【题型】填空题　【知识点】解析几何　【难度】hard
$\triangle ABC$ 是等腰直角三角形，$\angle A = 90^\circ$，$BC = \sqrt{2}$，点 $D$ 满足 $\overrightarrow{DA} = \overrightarrow{AC}$，点 $E$ 是 $BD$ 所在直线上一点，若 $\overrightarrow{CE} = x\overrightarrow{CA} + y\overrightarrow{CB}$，则 $x + 2y = \underline{\quad\quad}$；向量 $\overrightarrow{CA}$ 在向量 $\overrightarrow{CE}$ 上的投影向量记为 $m\frac{\overrightarrow{CE}}{|\overrightarrow{CE}|}$，则实数 $m$ 的取值范围为\underline{\quad\quad}。

\vspace{1em}
【解答】
【答案】$\boldsymbol{2}$；$\boldsymbol{-\frac{\sqrt{2}}{2} < m \leq 1}$

【分析】建立适当的平面直角坐标系，可得点 $E$ 的坐标（用 $\overrightarrow{CE} = x\overrightarrow{CA} + y\overrightarrow{CB}$ 中的参数 $x,y$ 表示），结合点 $E$ 是 $BD$ 所在直线上一点，即可得第一空答案；由题意 $m = \frac{\overrightarrow{CA} \cdot \overrightarrow{CE}}{|\overrightarrow{CE}|}$，利用投影数量的几何意义可求其范围。

【详解】由题意以点 $A$ 为原点，

$AB$、$AC$ 所在直线分别为 $x$ 轴、$y$ 轴，

因为 $\triangle ABC$ 是等腰直角三角形，$\angle A = 90^\circ$，$BC = \sqrt{2}$，点 $D$ 满足 $\overrightarrow{DA} = \overrightarrow{AC}$，

所以 $AB = AC = 1 = AD$，即 $A(0,0)$，$B(1,0)$，$C(0,1)$，$D(0,-1)$。

设点 $E$ 的坐标为 $(x_E,y_E)$，

所以 $\overrightarrow{CE} = (x_E-0,y_E - 1) = x\overrightarrow{CA} + y\overrightarrow{CB} = x(0,-1) + y(1,-1) = (y,-x - y)$，

所以点 $E$ 的坐标为 $(y,-x - y + 1)$。

因为点 $E$ 在直线 $BD$ 上，

所以 $y_E = x_E - 1$，即 $-x - y + 1 = y - 1$，

所以 $x + 2y = 2$（这里的 $x,y$ 是指 $\overrightarrow{CE} = x\overrightarrow{CA} + y\overrightarrow{CB}$ 中的 $x,y$）。

因为向量 $\overrightarrow{CA}$ 在向量 $\overrightarrow{CE}$ 上的投影向量记为 $m\frac{\overrightarrow{CE}}{|\overrightarrow{CE}|}$，

所以 $m = |\overrightarrow{CA}|\cos \overrightarrow{CA},\overrightarrow{CE}  = \frac{\overrightarrow{CA} \cdot \overrightarrow{CE}}{|\overrightarrow{CE}|}$。

如图，$AH \perp CE$ 于 $H$，过 $C$ 作直线平行于 $BD$，过 $A$ 作该直线的垂线，垂足为 $G$。

当 $ \overrightarrow{CA},\overrightarrow{CE} $ 为锐角时，$0 < m = |CH| \leq |CA| = 1$，当且仅当 $CE,CD$ 重合时等号成立；

当 $ \overrightarrow{CA},\overrightarrow{CE} $ 为直角时，$m = 0$；

当 $ \overrightarrow{CA},\overrightarrow{CE} $ 为钝角时，$-|CG| < m < 0$ 即 $-\frac{\sqrt{2}}{2} < m < 0$。

综上，$-\frac{\sqrt{2}}{2} < m \leq 1$。

【点睛】关键点睛：第一空的关键是得点 $E$ 坐标，结合 $B,D,E$ 三点共线，第二空的关键是将问题转换为方程有解即可顺利得解。

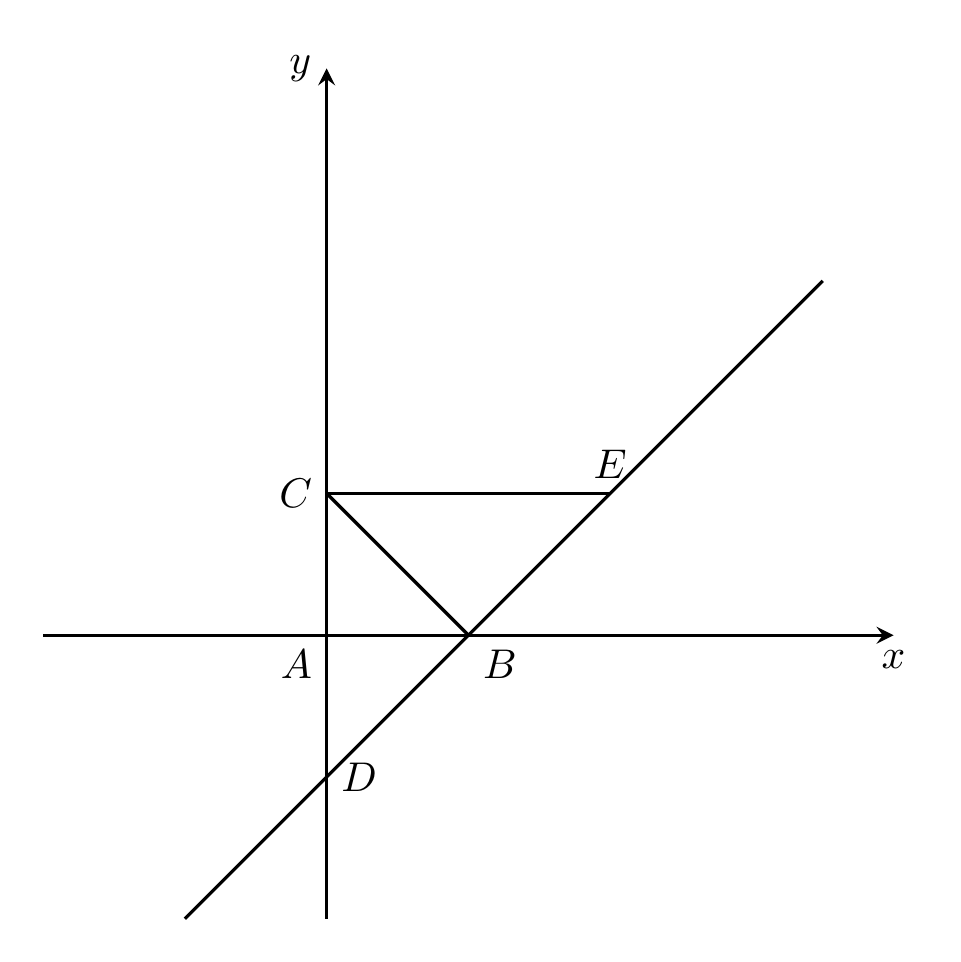
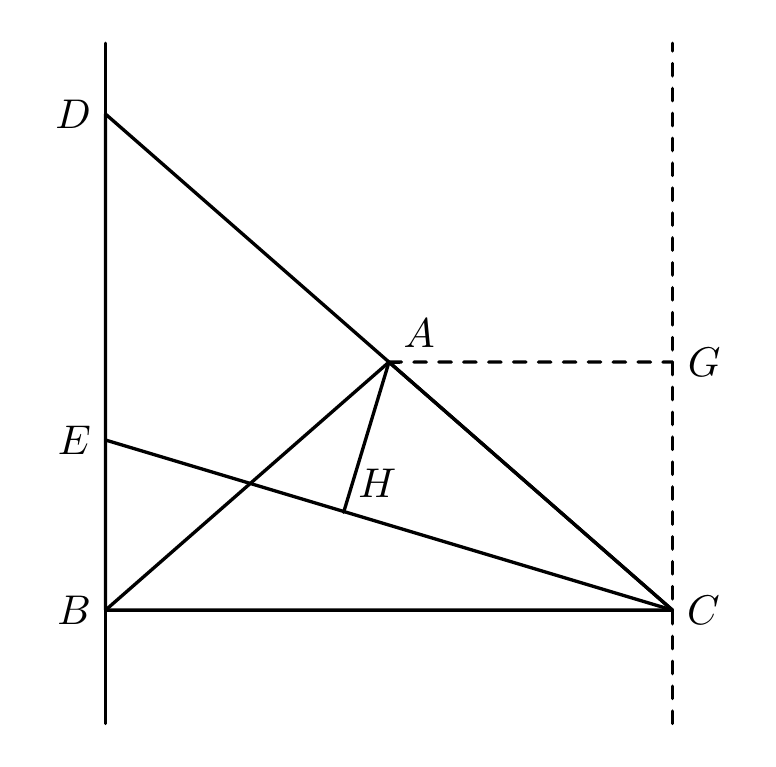